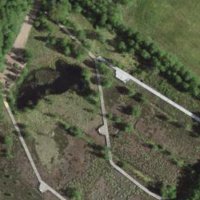
EUNIS habitat code: 52
Species observed at this site:
Menyanthes trifoliata
Eriophorum vaginatum
Libellula quadrimaculata
Sympetrum danae
Calluna vulgaris
Leucorrhinia dubia
Aeshna cyanea
Sympetrum striolatum
Equisetum palustre